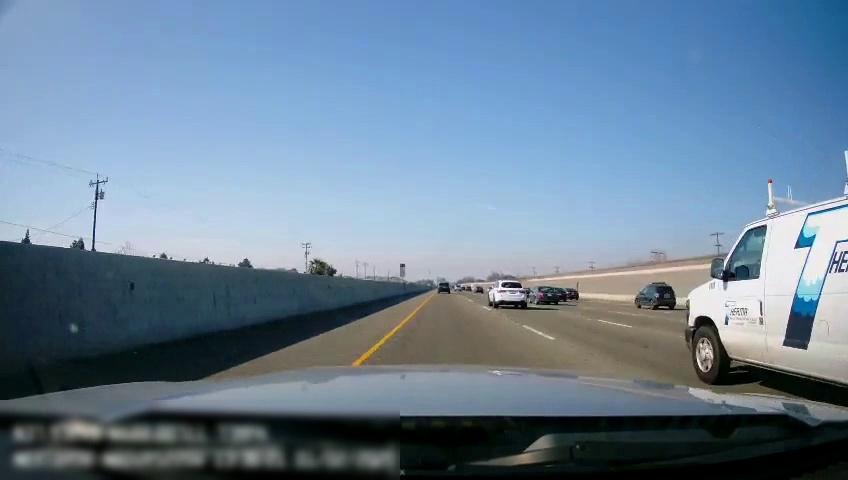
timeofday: Day
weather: Sunny
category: Drivable Space
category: Vehicles | SUV
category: Vehicles | SUV
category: Vehicles | Car
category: Vehicles | Car
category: Vehicles | Car
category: Vehicles | Van
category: Vehicles | Car
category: Vehicles | Car
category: Lanes | Current Lane
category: Lanes | Current Lane
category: Lanes | Alternate Lane